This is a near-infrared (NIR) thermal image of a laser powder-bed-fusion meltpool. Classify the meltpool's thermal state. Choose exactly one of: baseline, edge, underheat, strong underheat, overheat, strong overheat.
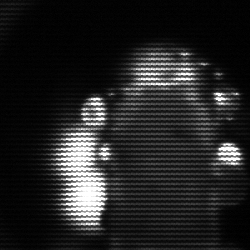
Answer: strong underheat